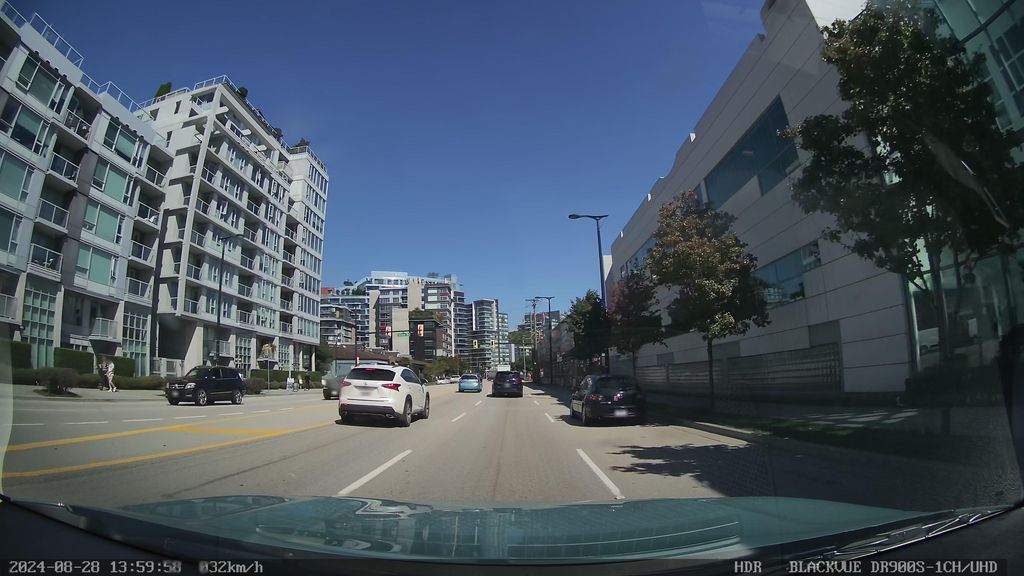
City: vancouver